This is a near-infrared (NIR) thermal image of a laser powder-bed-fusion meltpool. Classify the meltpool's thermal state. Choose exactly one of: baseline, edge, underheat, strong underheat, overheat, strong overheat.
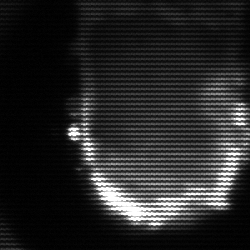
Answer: baseline